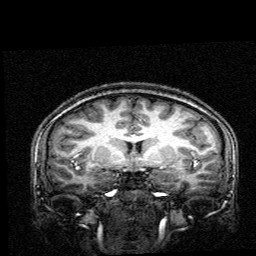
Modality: T1w
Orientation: sagittal
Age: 19
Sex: female